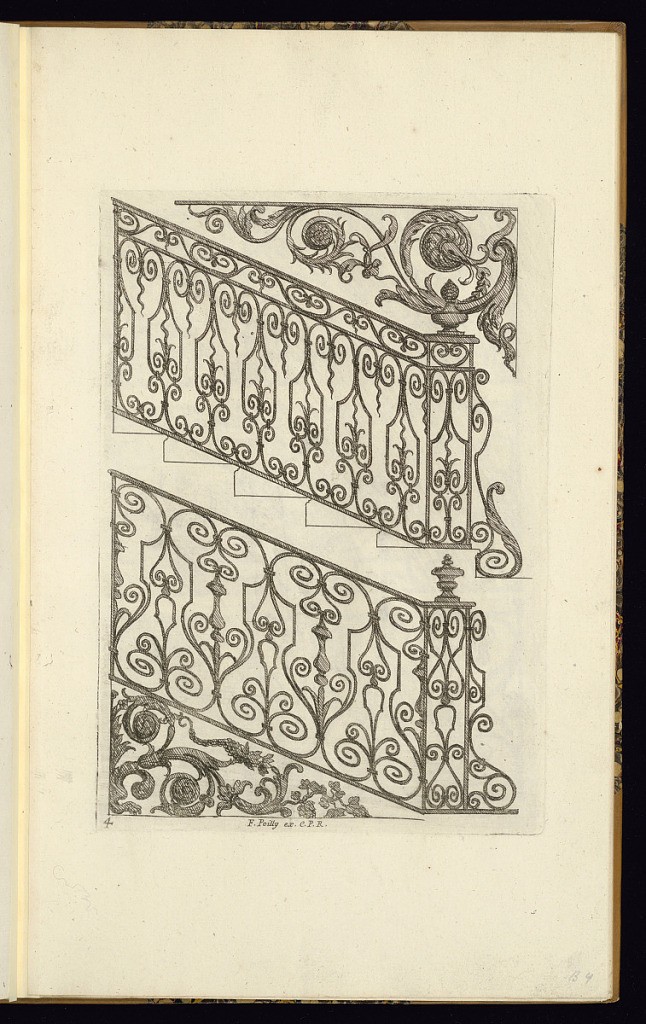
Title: Wrought Iron Staircase Balustrade and Bracket Designs
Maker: Antoine Pierretz le jeune, French, active 1660-70
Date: ca. 1665
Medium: Etching on laid paper
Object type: Print
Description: Two designs for wrought iron staircase balustrades and a wall bracket. The designs feature scrolling acanthus leaves, fleurons, leaves, rosettes, and an acorn finial. The plate is numbered and signed.